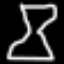
Label: hourglass